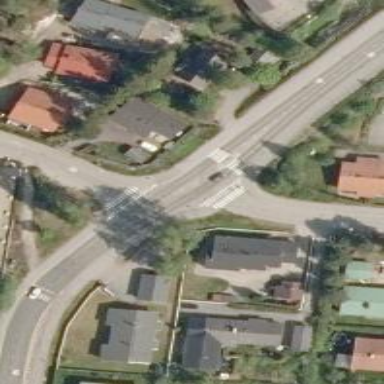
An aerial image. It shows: Road with "give way" sign.